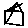
Label: house